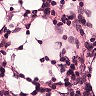
Metastatic tissue present: no